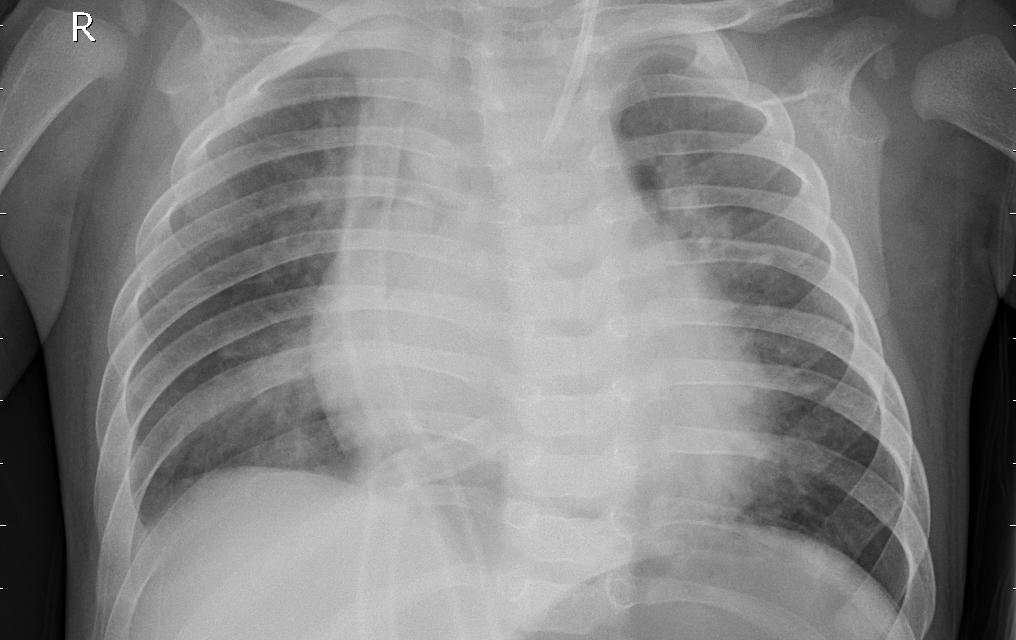
Diagnosis: PNEUMONIA